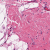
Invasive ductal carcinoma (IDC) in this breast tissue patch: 0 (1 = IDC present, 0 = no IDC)